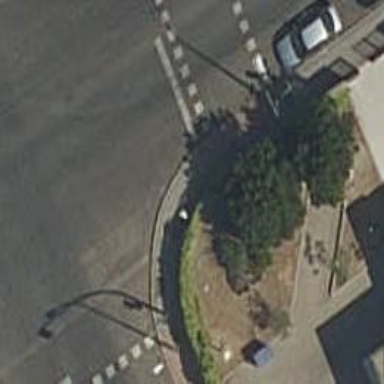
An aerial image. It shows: Garden with kerb border.